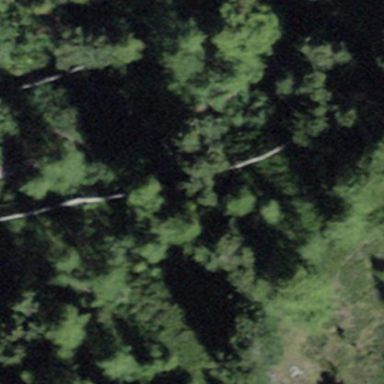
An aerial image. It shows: Mixed leaf woodland.